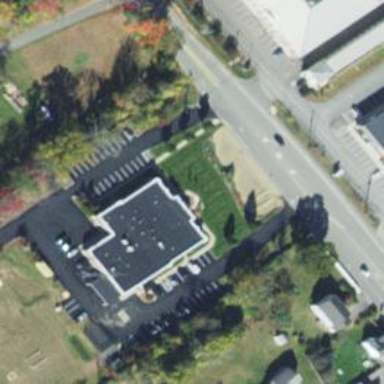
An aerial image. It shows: Police building.